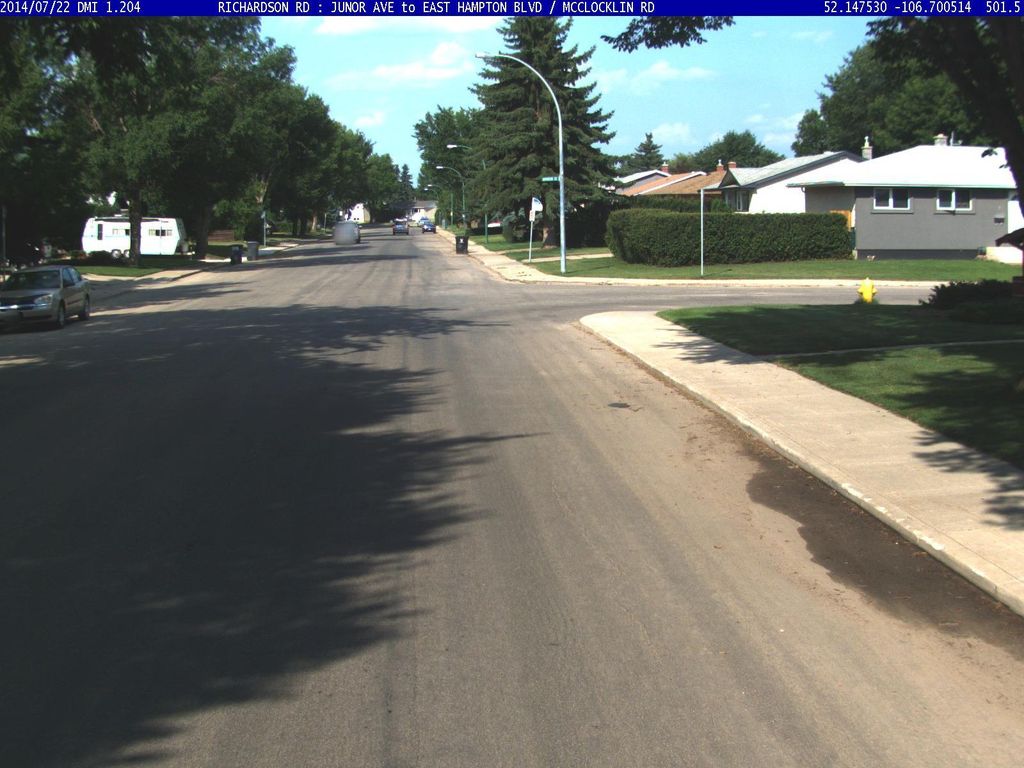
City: saskatoon